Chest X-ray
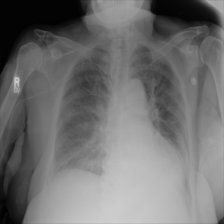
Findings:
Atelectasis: positive
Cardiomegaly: negative
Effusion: negative
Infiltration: positive
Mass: negative
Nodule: negative
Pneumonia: negative
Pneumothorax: negative
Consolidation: negative
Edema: negative
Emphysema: negative
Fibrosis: negative
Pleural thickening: negative
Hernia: negative